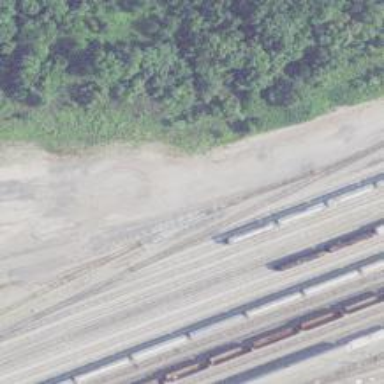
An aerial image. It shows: Railway yard.